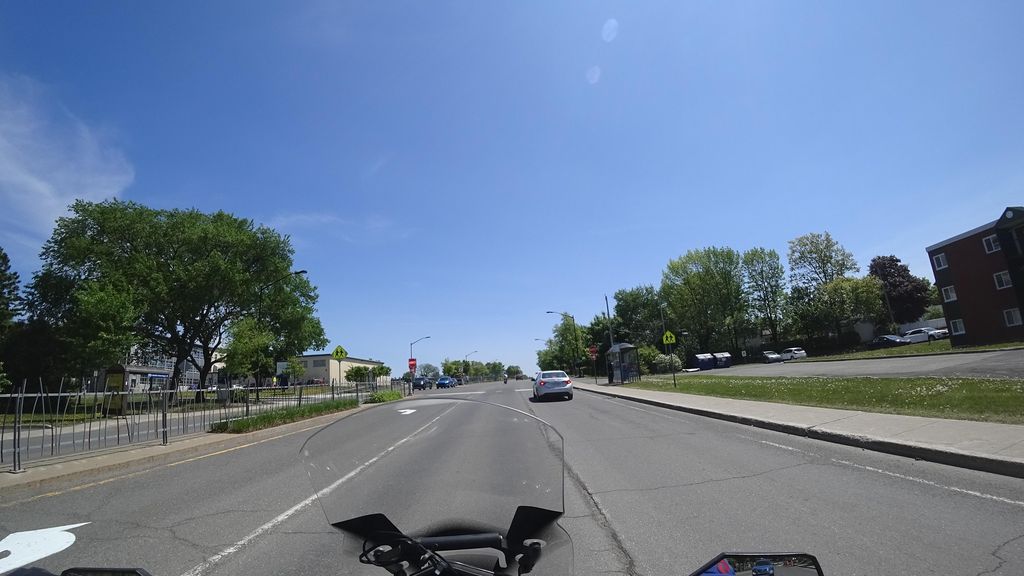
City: quebec_city